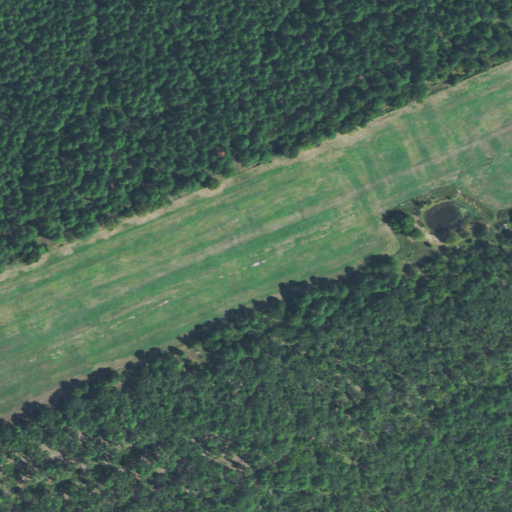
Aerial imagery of mountain in Oklahoma named Parker Mountain containing deciduous forest, grassland, evergreen forest, mixed forest, and pasture